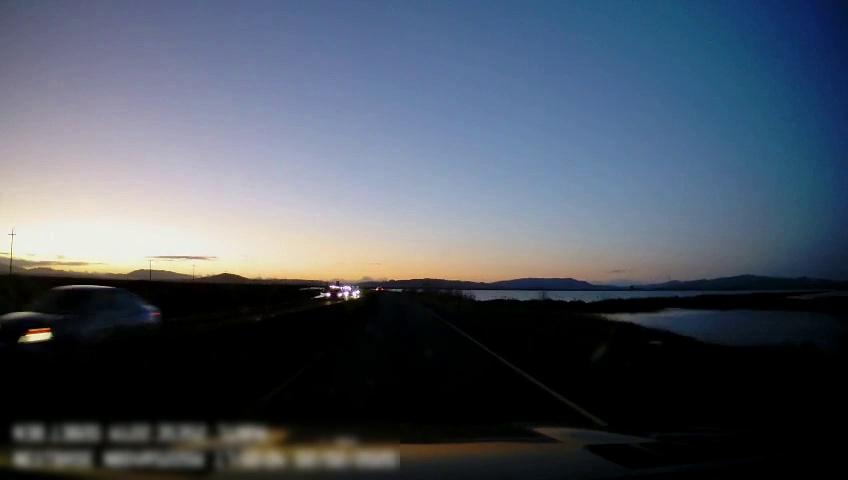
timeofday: Dusk/Dawn/Twilight
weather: Sunny
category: Drivable Space
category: Vehicles | Car
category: Vehicles | Car
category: Vehicles | SUV
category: Lanes | Current Lane
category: Lanes | Current Lane